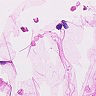
Metastatic tissue present: no